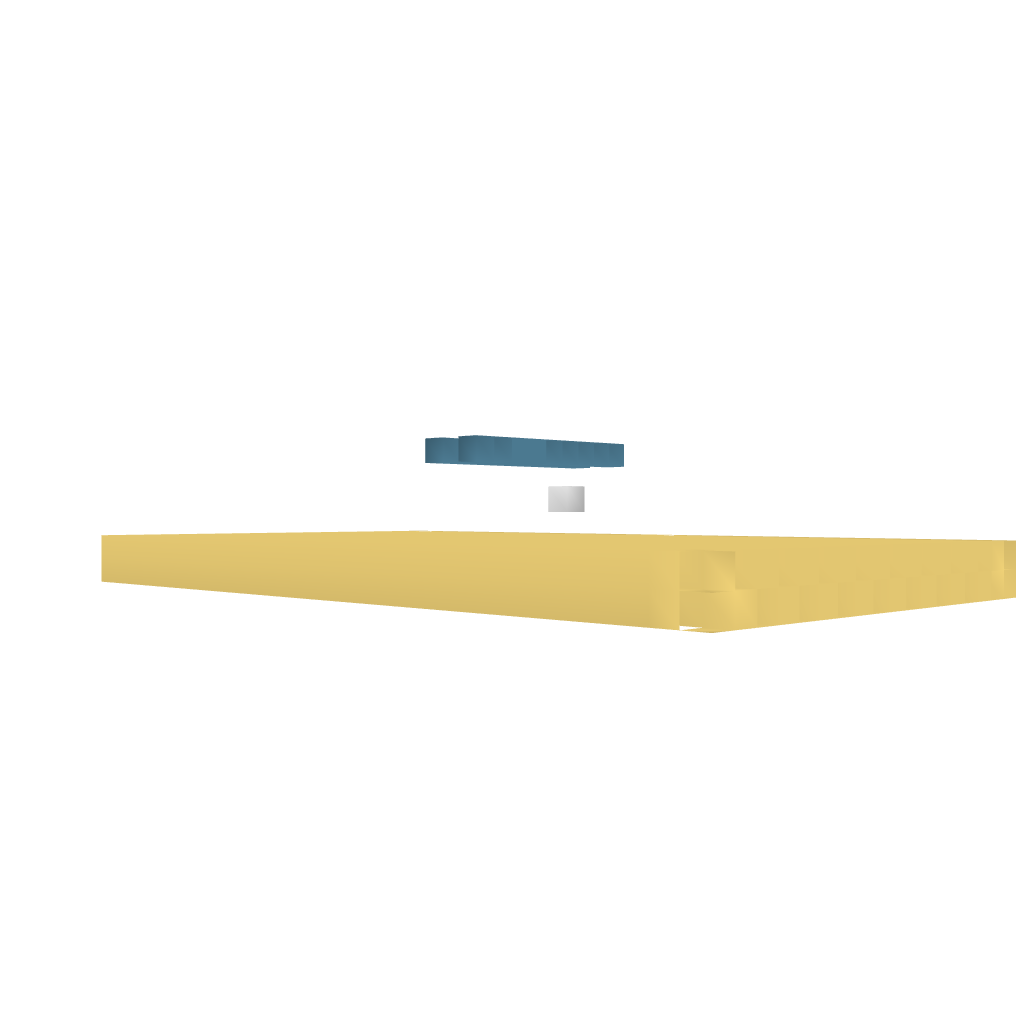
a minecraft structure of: Piston Travelator 1.7 bad low quality